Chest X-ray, PA view. Patient: 21 years old, sex F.
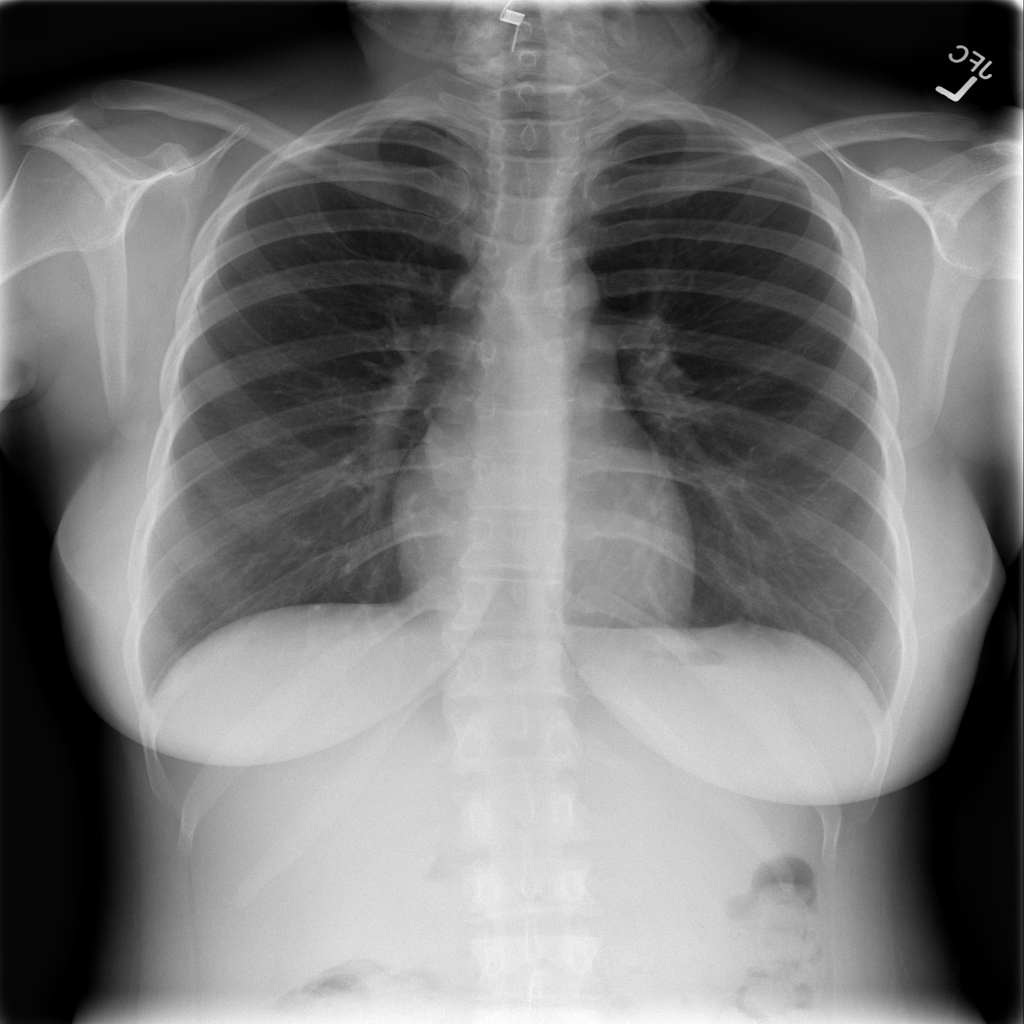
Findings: No Finding